Question: I am really new at outlook add-in development and I am struggling with concepts of outlook. For instance; creating form region with using custom message class. Actually I do not even know that is what I looking for. Please help me :)
Here is the situation, I need to create a outlook add-in which has a folder and subfolders in it, in personal folders. Now so far so good. However What I need is when I click to that folder it opens a form (not window form) which is embedded to the outlook.

exactly like this example. I tried to separate and adjoining ones of form region but because of the IPM.standartMessageClass, it does not fit to me. I want to know How can I create this form and/or how can I create custom message class.
I know it is not the concept of stackoverflow but I am really desperate :( Please Help me Thank you.
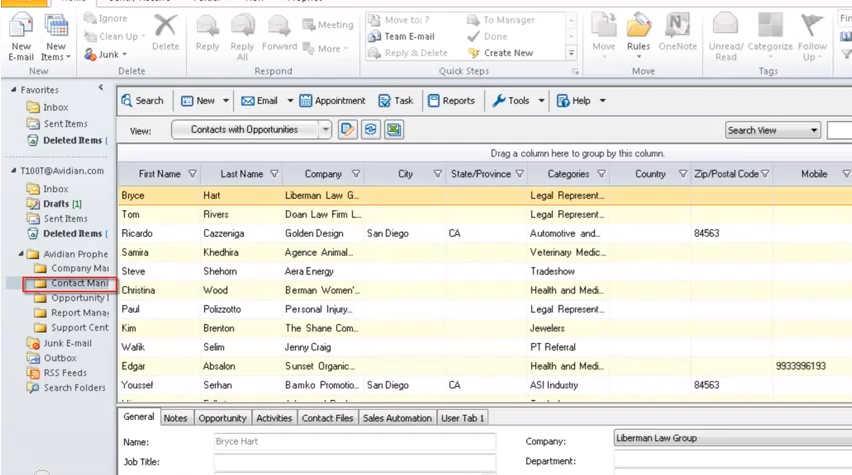
Answer: You can display an HTML page instead of the folder contents, the same when you right click on a folder and select "Properties | Home Page".
Try MAPIFolder.WebViewURL/WebViewOn properties.